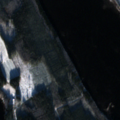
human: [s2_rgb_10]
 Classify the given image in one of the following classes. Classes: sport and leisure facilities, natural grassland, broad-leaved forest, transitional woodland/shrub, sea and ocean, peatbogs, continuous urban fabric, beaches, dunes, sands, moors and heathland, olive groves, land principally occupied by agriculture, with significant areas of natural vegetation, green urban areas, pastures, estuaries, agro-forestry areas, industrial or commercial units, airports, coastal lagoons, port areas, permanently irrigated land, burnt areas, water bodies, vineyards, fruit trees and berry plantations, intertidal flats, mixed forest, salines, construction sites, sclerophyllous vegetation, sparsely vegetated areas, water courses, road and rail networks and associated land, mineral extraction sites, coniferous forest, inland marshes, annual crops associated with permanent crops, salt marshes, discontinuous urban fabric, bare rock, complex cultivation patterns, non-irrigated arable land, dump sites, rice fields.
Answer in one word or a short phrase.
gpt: land principally occupied by agriculture, with significant areas of natural vegetation, coniferous forest, mixed forest, water bodies